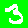
Digit: 3